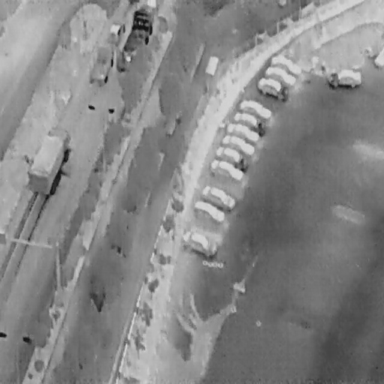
There are three OtherVehicles in the infrared image.